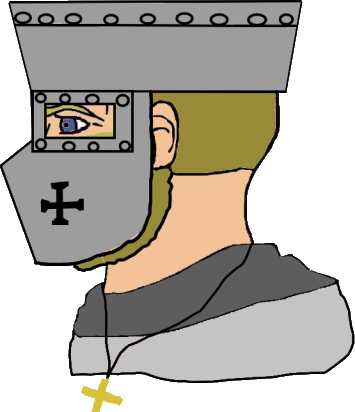
Label: 4_Yes_Chad